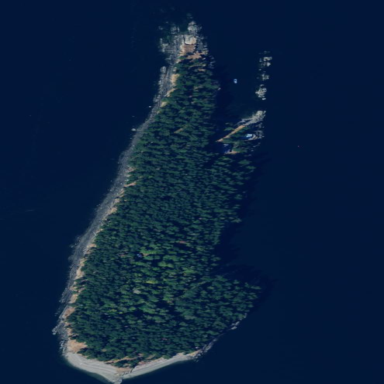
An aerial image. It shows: Islet located along the natural coastline.